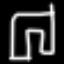
Label: pants